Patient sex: F
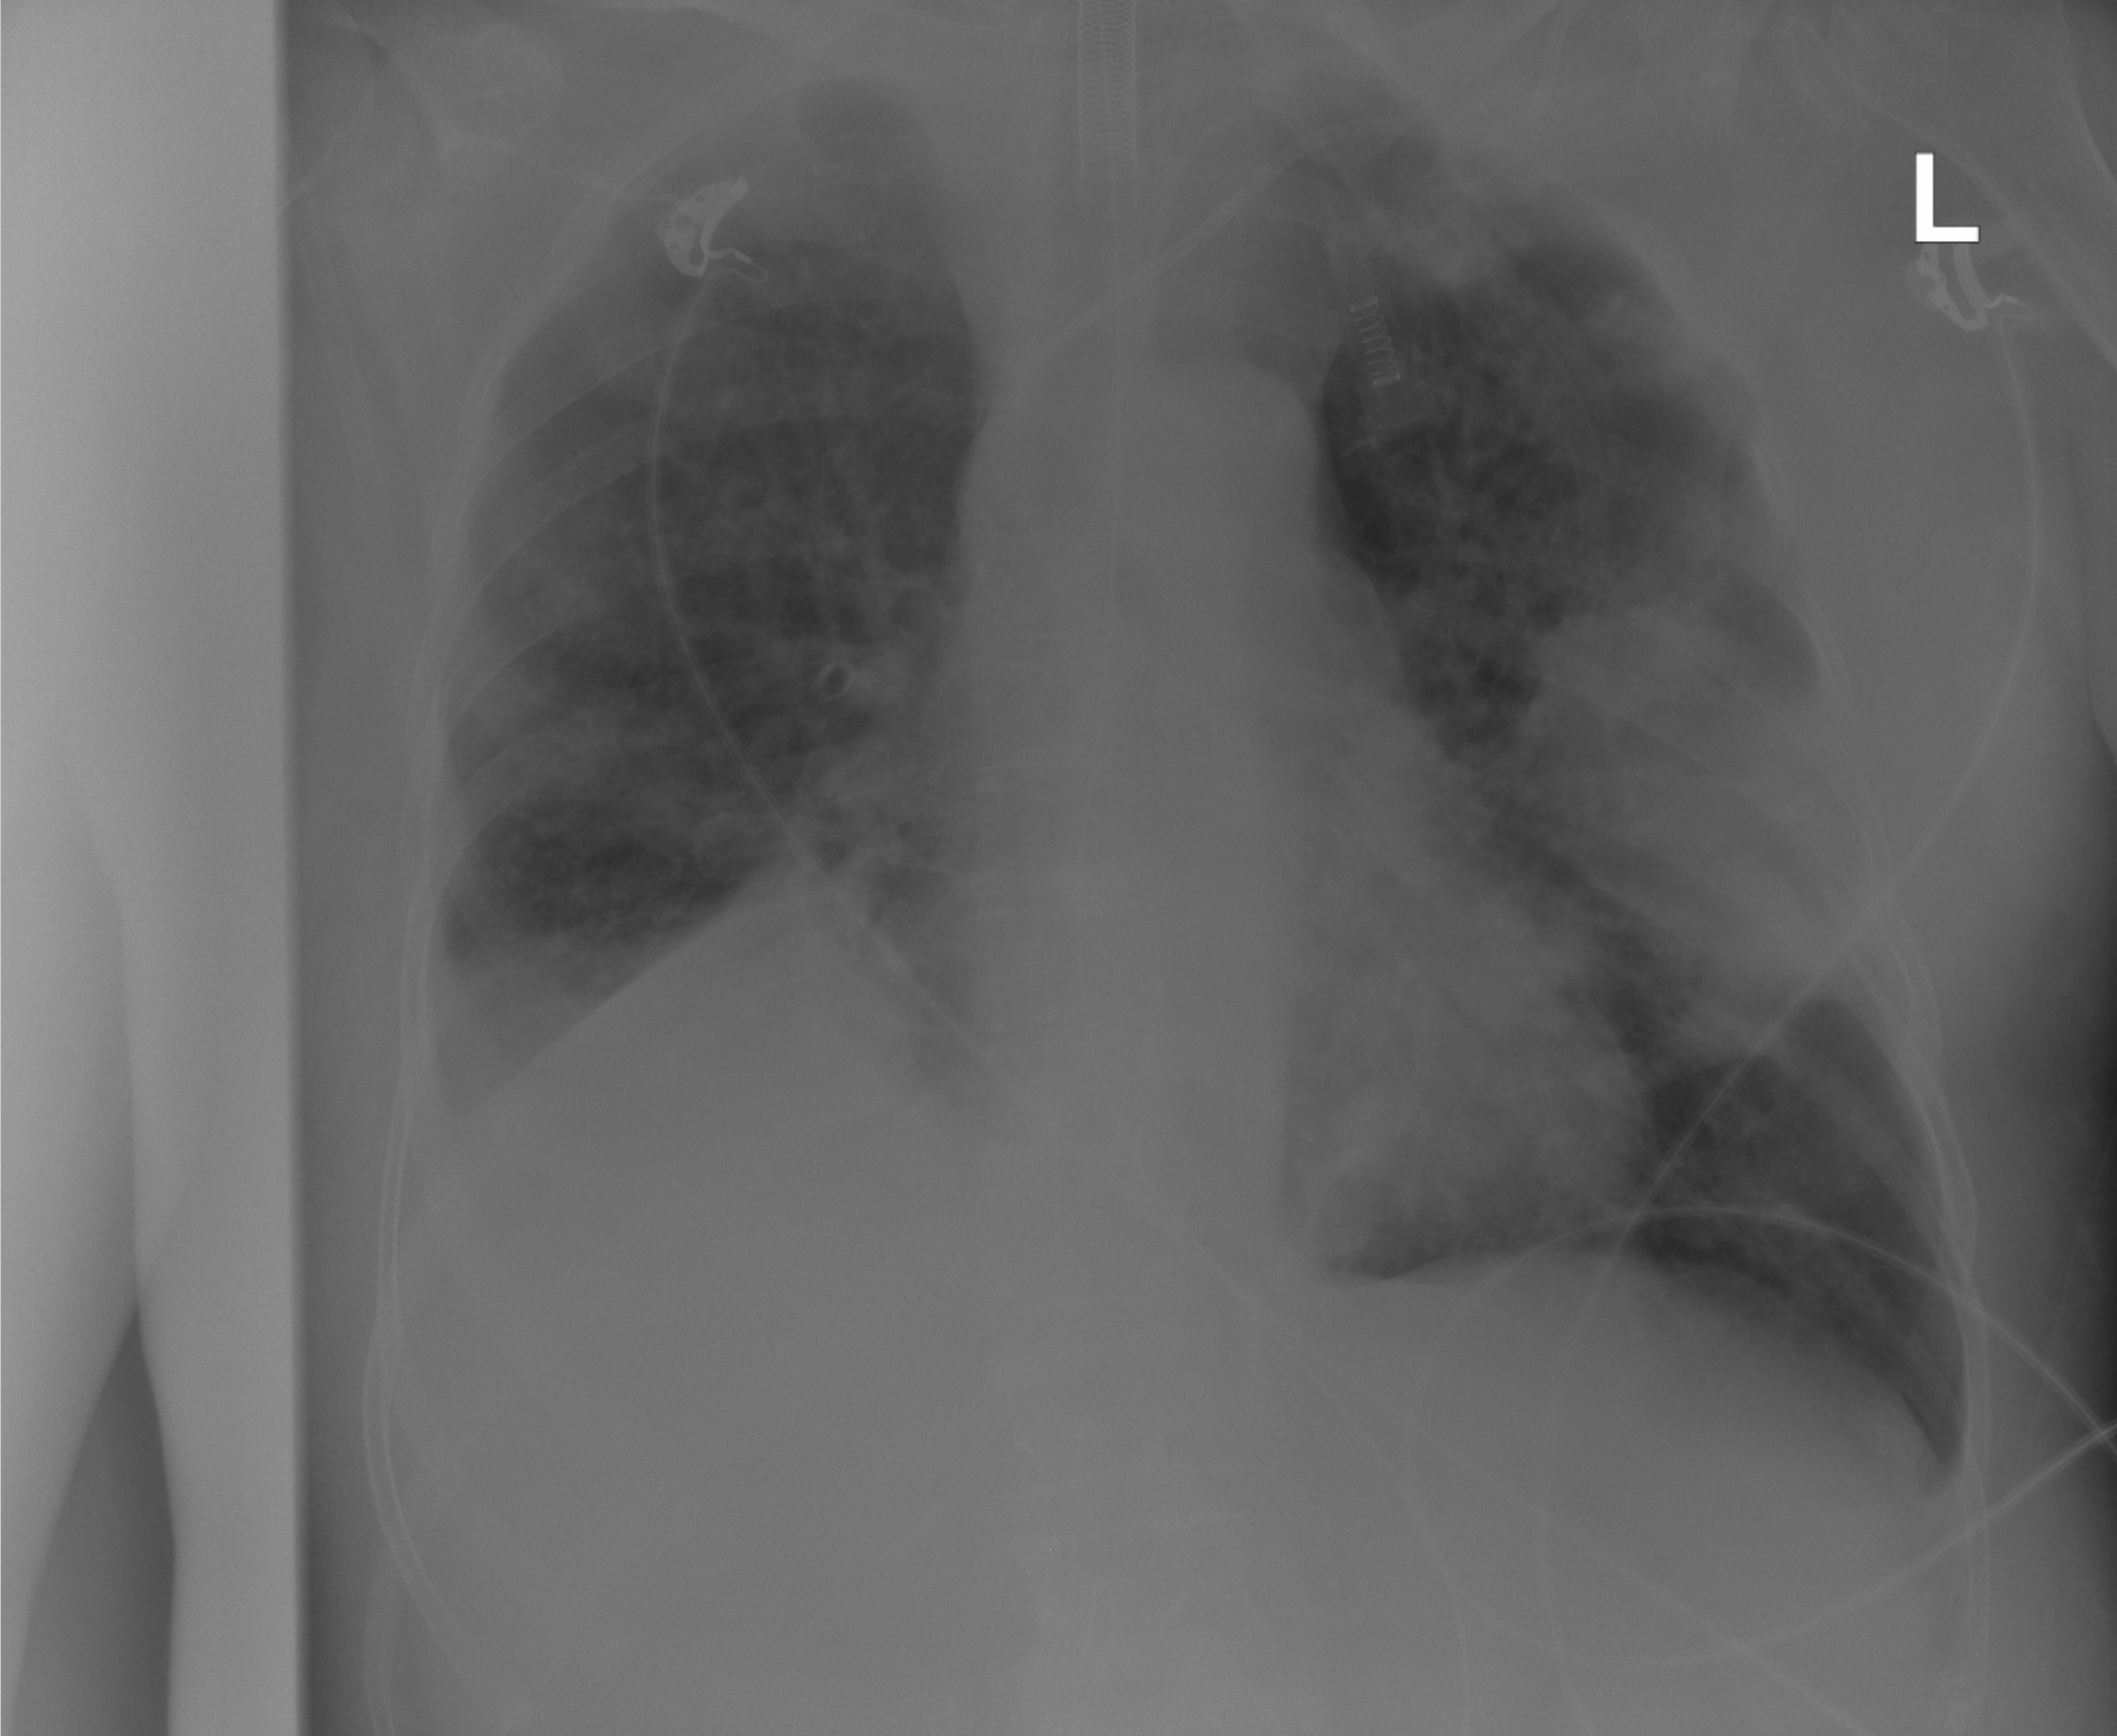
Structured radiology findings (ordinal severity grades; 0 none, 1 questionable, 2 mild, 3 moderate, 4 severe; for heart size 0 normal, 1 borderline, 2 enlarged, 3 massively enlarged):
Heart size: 0
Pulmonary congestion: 0
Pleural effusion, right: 2
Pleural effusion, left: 2
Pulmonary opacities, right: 2
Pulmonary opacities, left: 3
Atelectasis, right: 3
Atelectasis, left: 3